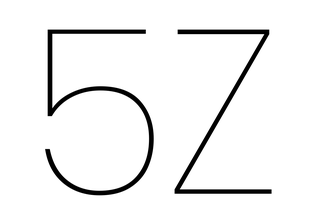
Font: Poppins-Thin